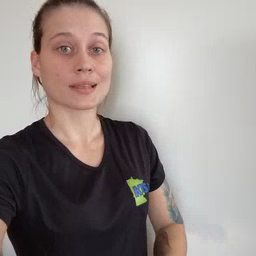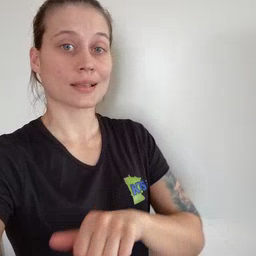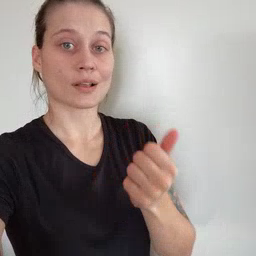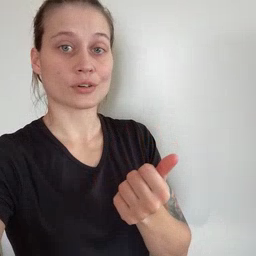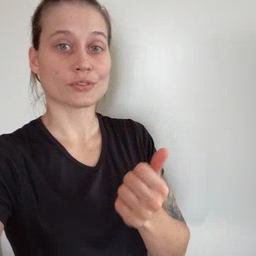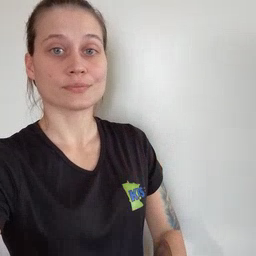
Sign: another